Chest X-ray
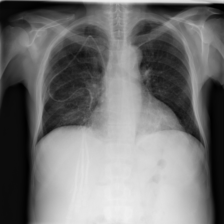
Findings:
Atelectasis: negative
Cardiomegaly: negative
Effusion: negative
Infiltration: negative
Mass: negative
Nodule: positive
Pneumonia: negative
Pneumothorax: negative
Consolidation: negative
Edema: negative
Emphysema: negative
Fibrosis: negative
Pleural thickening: negative
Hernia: negative